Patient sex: M
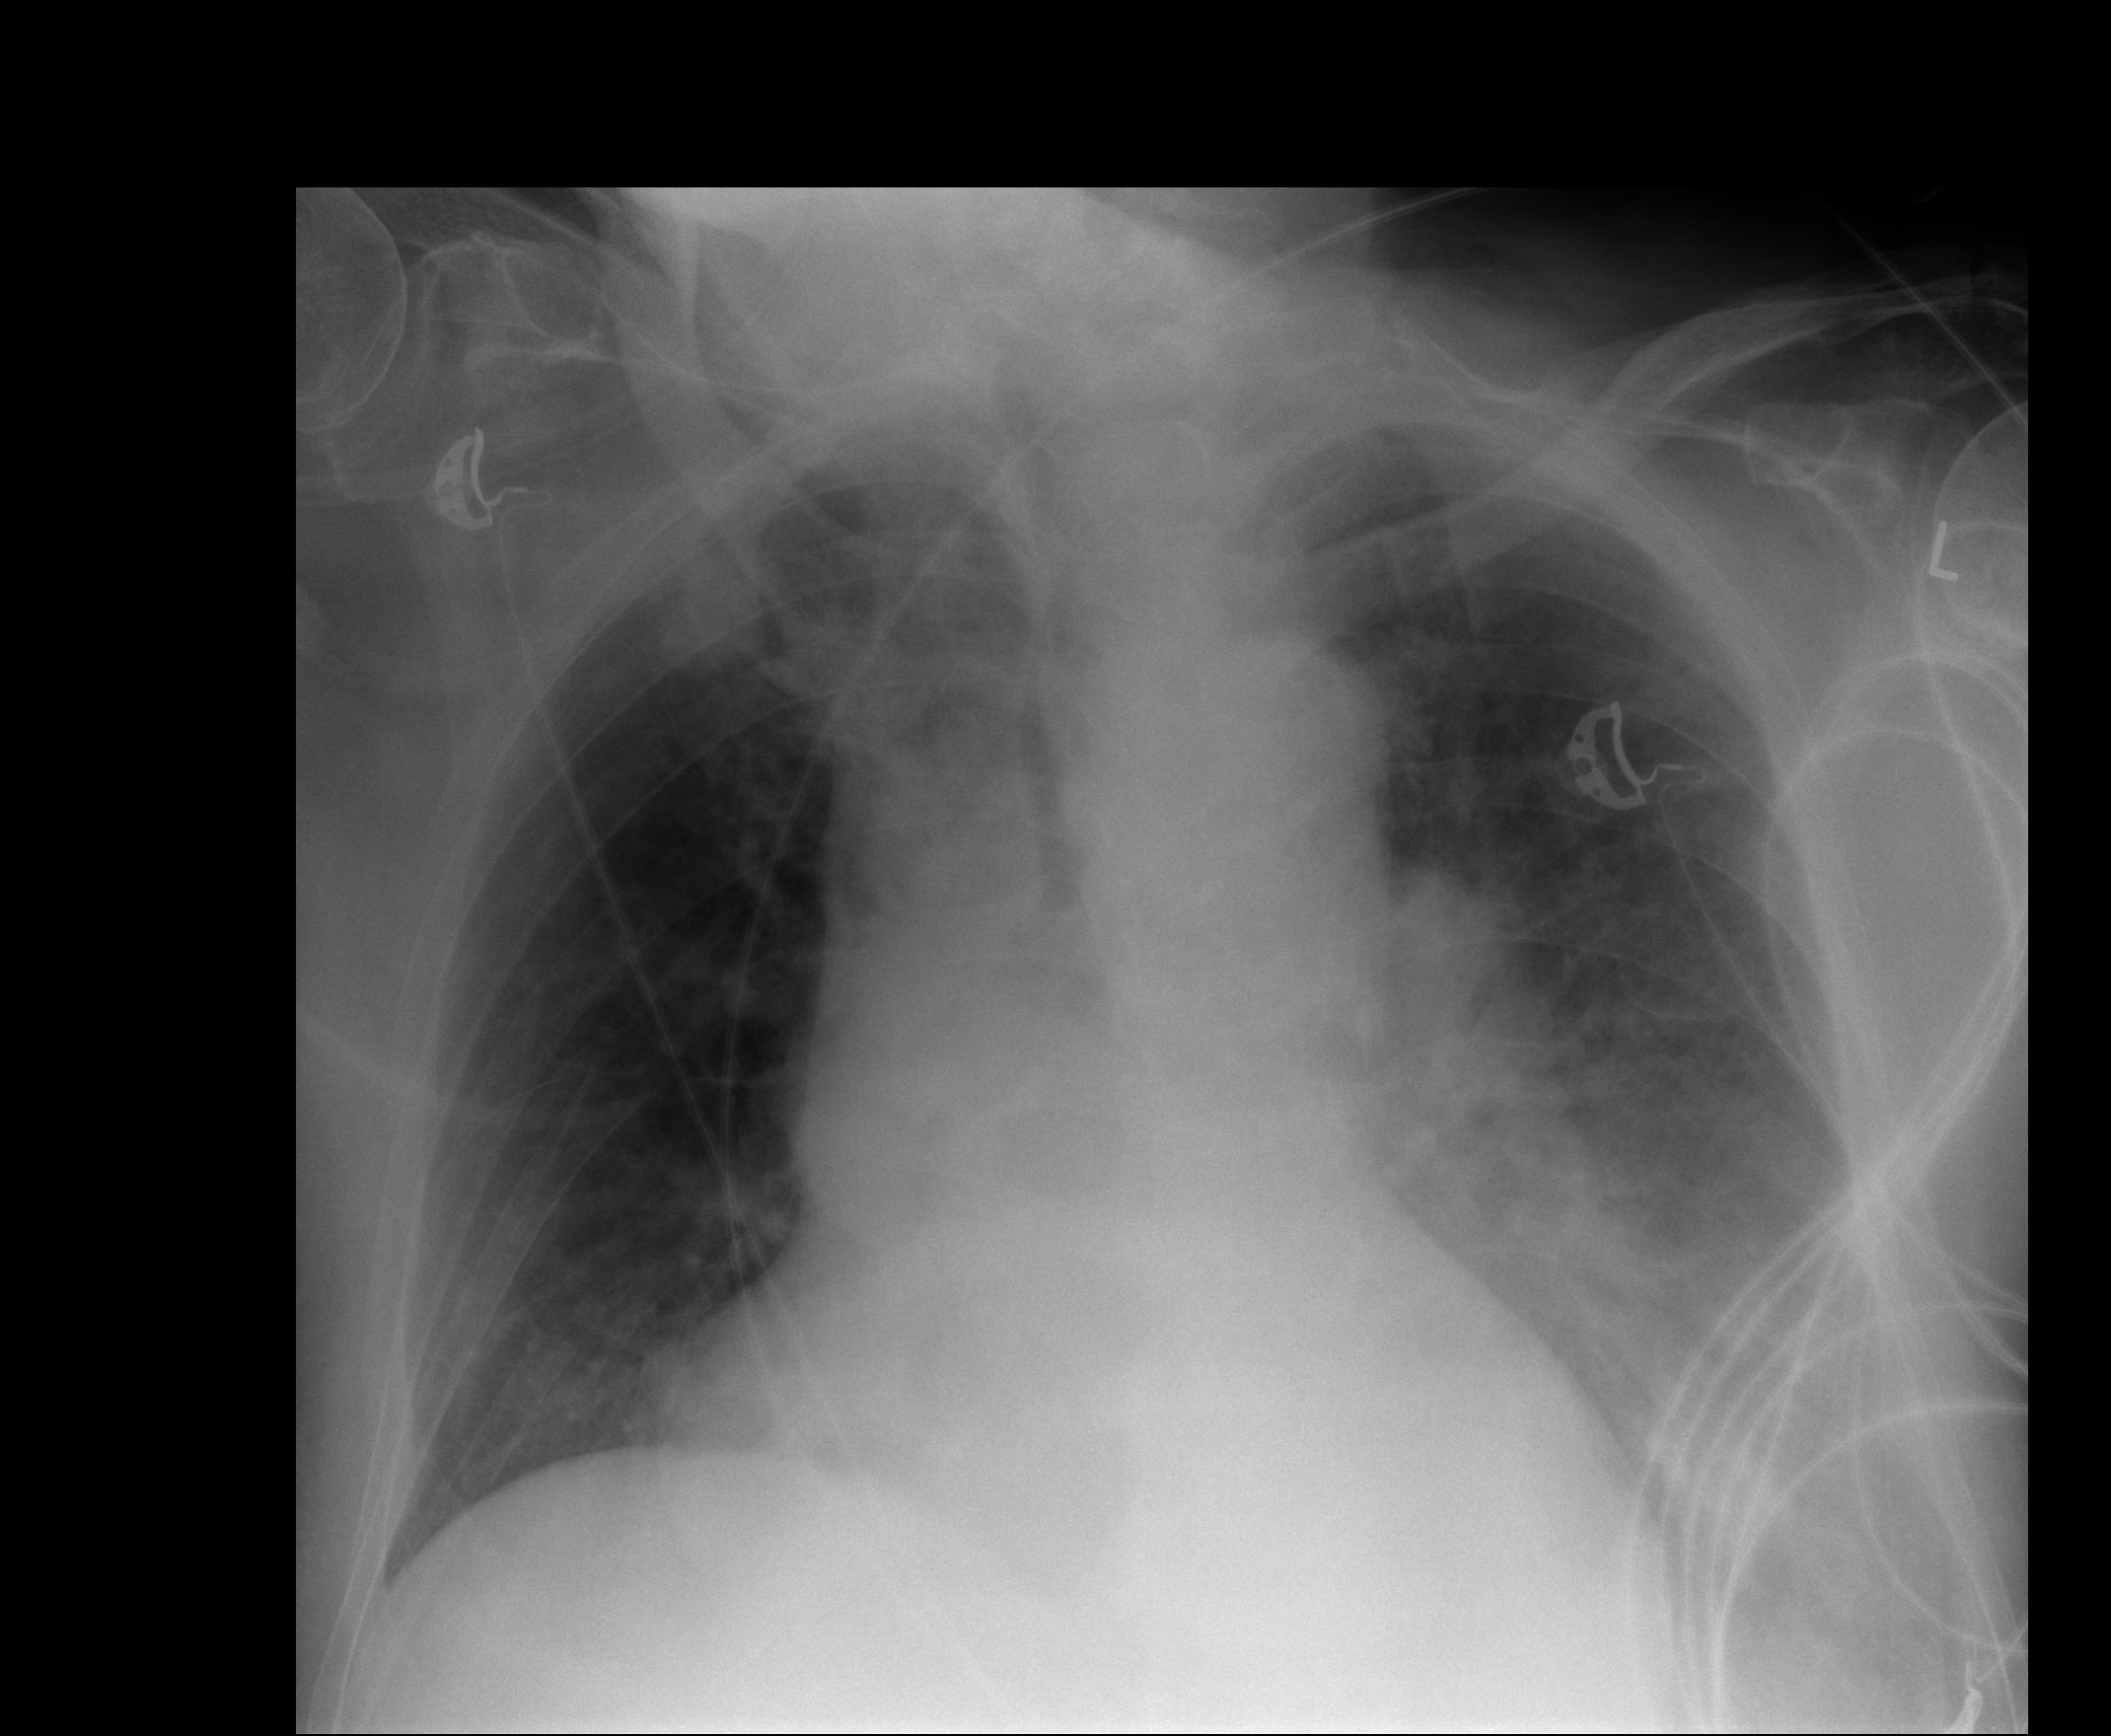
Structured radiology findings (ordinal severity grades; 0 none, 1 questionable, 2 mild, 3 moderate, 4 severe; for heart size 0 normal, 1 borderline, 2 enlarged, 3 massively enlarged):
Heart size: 2
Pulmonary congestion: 3
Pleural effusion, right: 0
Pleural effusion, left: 0
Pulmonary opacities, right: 0
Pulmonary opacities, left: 0
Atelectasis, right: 2
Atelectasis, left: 2